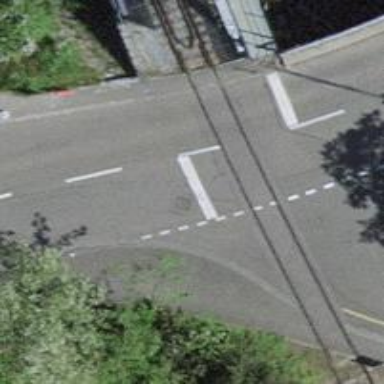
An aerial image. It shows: Level crossing along the railway.